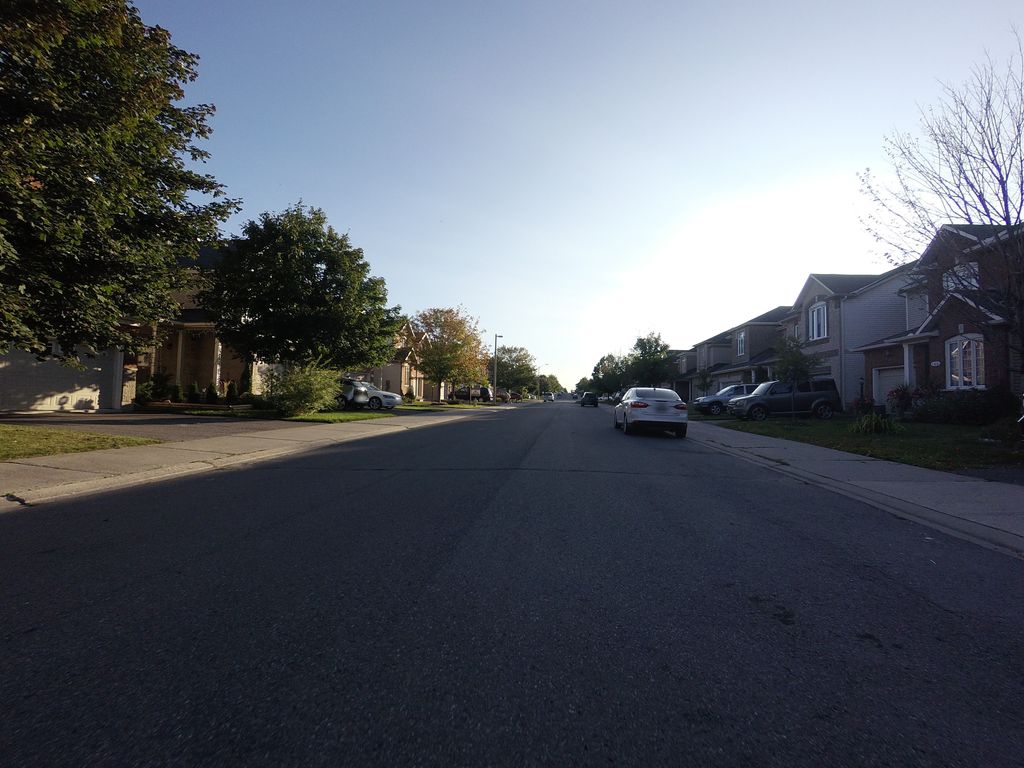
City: ottawa-gatineau